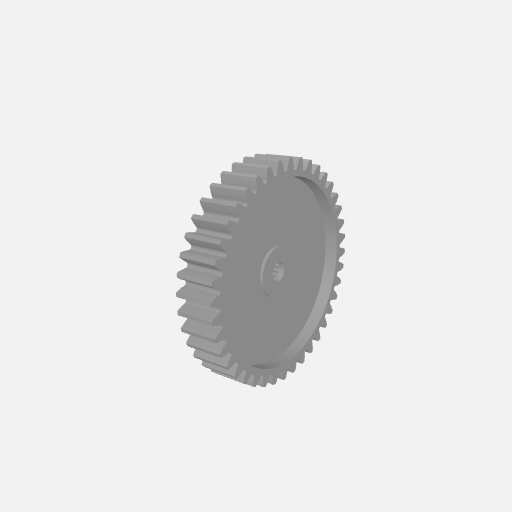
Part: ServoGear40T